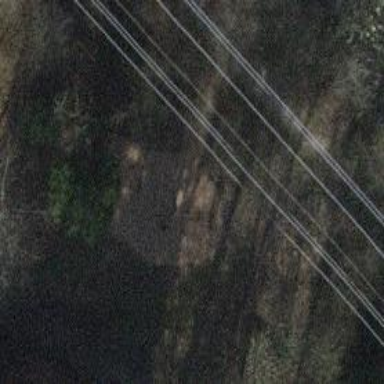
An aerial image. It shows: Dirt path.